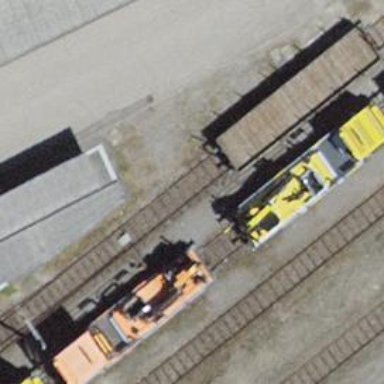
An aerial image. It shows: Railway switch.